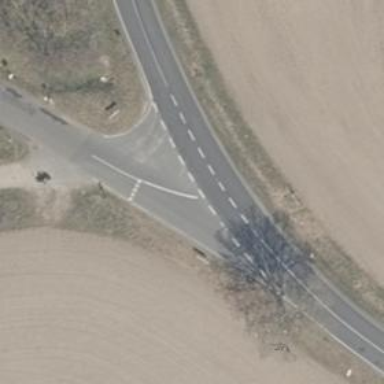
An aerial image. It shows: Secondary road with asphalt surface and lane markings.